Question: I have a div tag for a jQuery modal window, setup as follows:
'''
<div id="dialog" title="Please select a facility" style="clear:both;width:400px;display:none;text-align:left;height:200px;overflow-y:scroll"></div>
'''
I then open the popup with the following:
'''
$("#dialog").html(result);
$("#dialog").dialog({
autoOpen: true,
resizable: true,
modal: true,
width: 'auto'
});
'''
I then try to hide the div tag using $("#dialog").hide(); but I'm having an issue. The contents of my div tag does hide successfully, however my header remains. You can see an example of this in the below image. In the first image, my "Please select a facility" modal window pops up successfully. In image #2, I then switch to a 2nd popup and hide the original popup using "$("#dialog").hide(). Which seems to work, but as you can see in image #3, my "Please select a facility" modal window header, remains open. Any idea why this header isn't hiding?

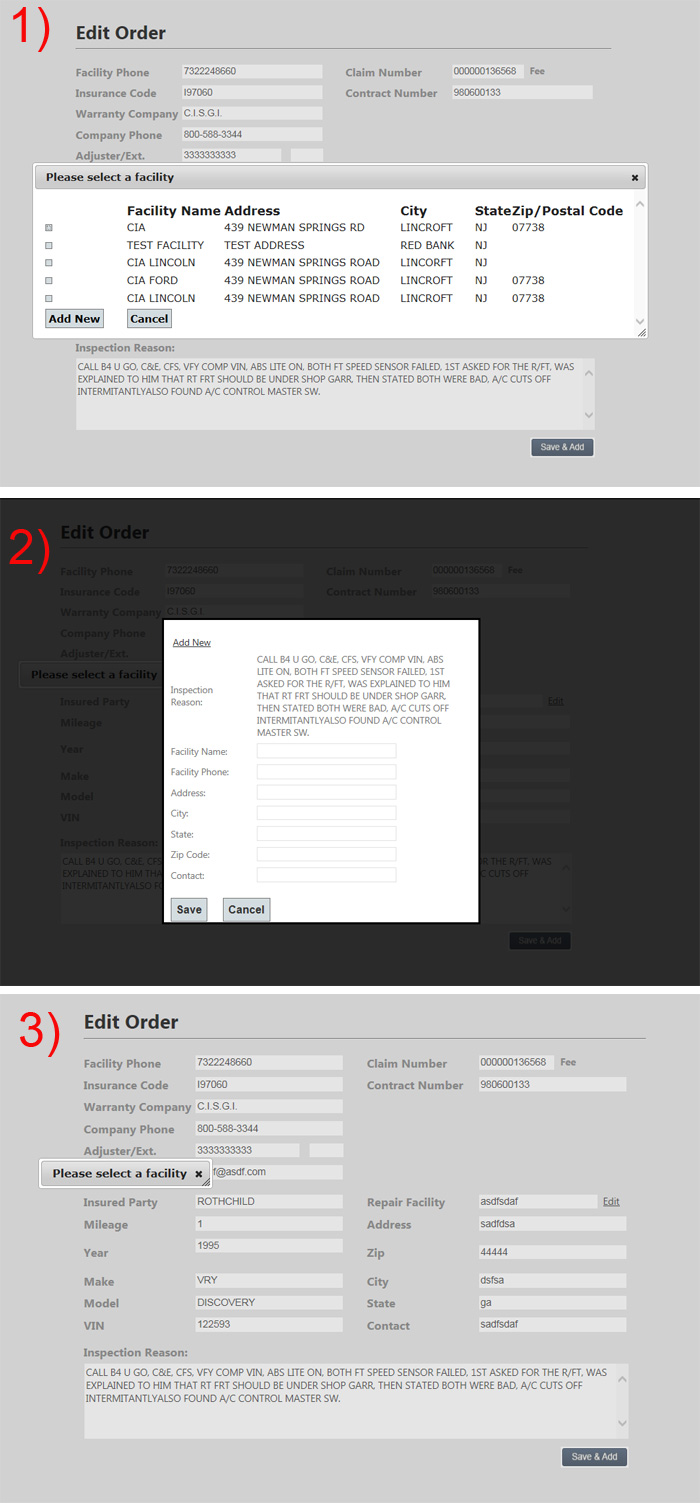
Answer: Please try this:
'''
$("#dialog").dialog("close");
'''